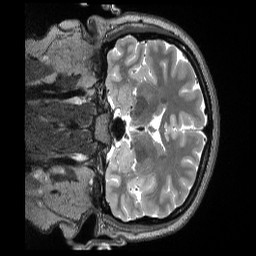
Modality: T2w
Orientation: coronal
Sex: female
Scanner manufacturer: siemens
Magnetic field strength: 3 T
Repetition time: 3.2 s
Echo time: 0.563 s